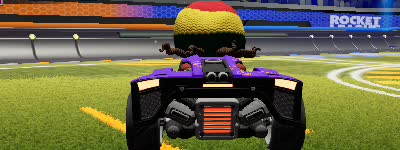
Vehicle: breakout